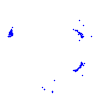
Particle: pion